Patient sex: F
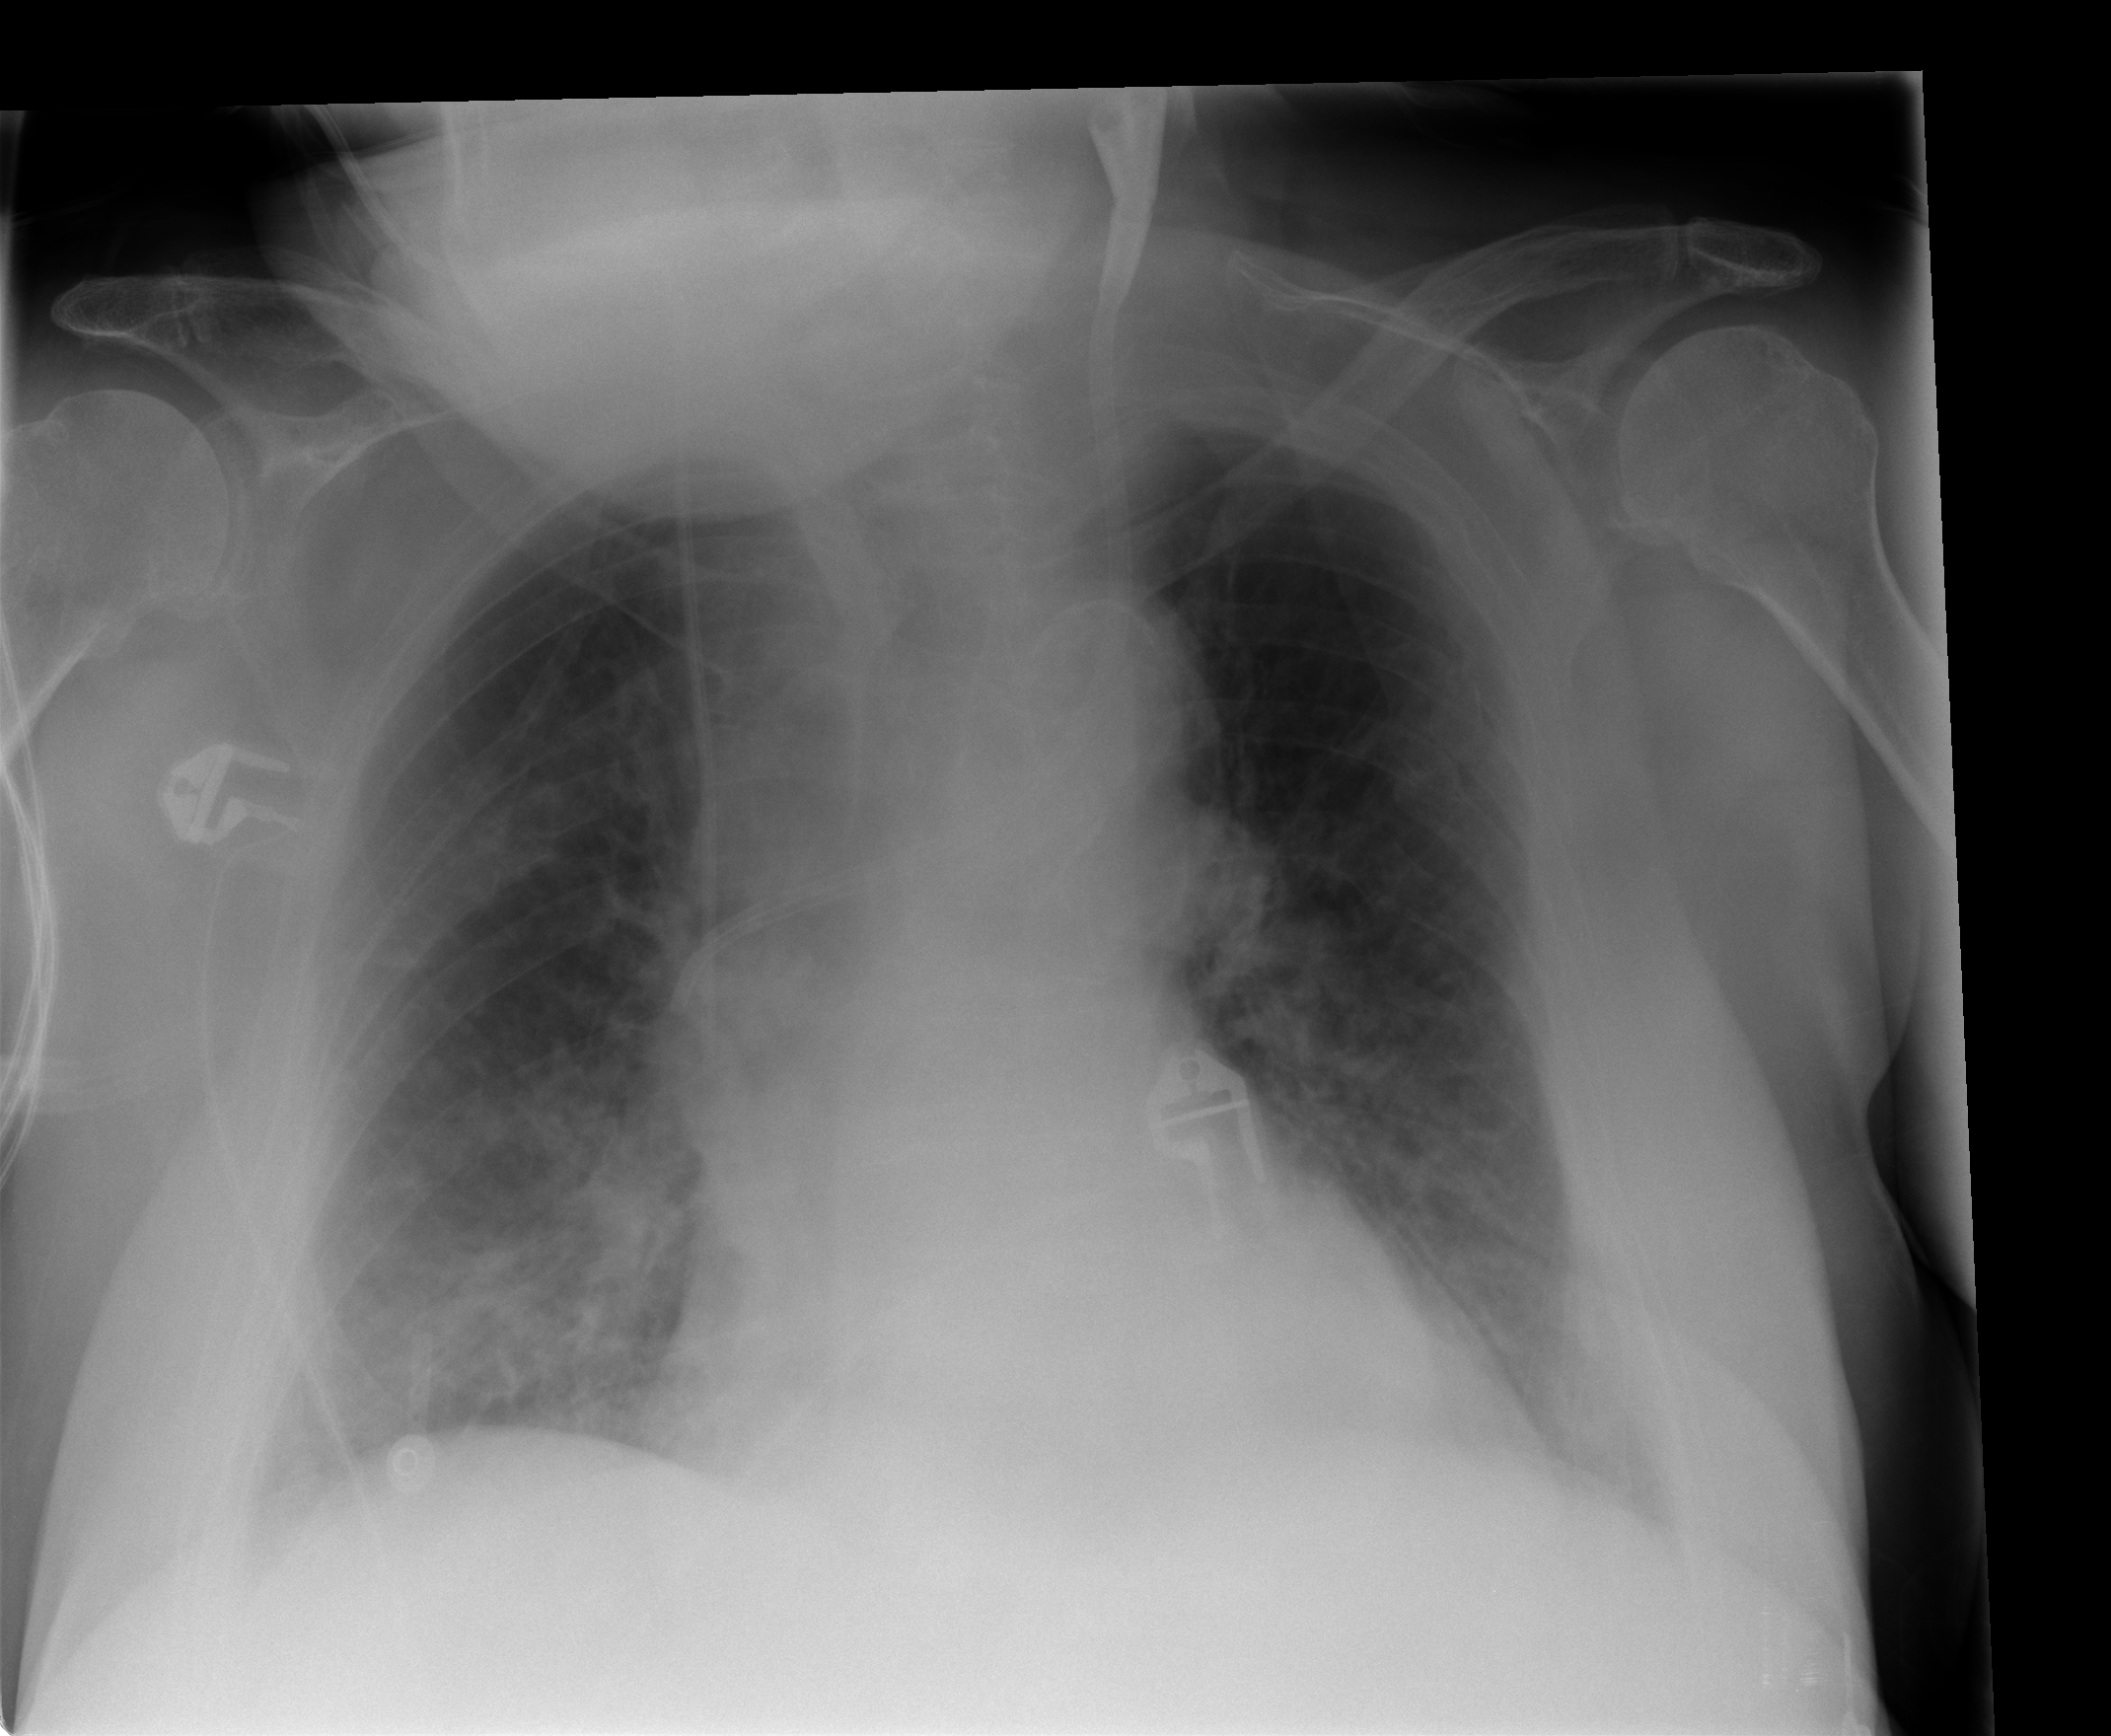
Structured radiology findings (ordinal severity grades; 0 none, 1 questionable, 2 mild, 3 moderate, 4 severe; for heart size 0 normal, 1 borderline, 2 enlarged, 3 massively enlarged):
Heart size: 2
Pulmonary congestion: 2
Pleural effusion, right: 2
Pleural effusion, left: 0
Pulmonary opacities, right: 0
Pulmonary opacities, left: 0
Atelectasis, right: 0
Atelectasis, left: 0